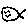
Label: fish